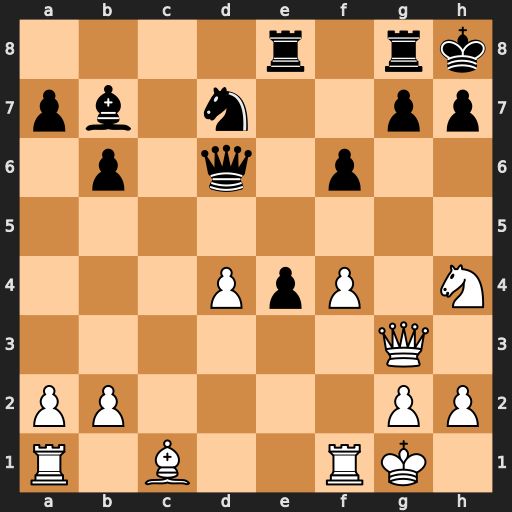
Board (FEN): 4r1rk/pb1n2pp/1p1q1p2/8/3PpP1N/6Q1/PP4PP/R1B2RK1
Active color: w
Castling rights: -
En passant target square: -
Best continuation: Ng6+ hxg6 Qh3#